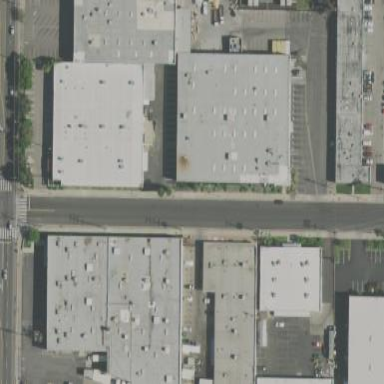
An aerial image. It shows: Industrial building.